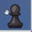
Piece: bP